Question: Count the number of objects in the diagram.
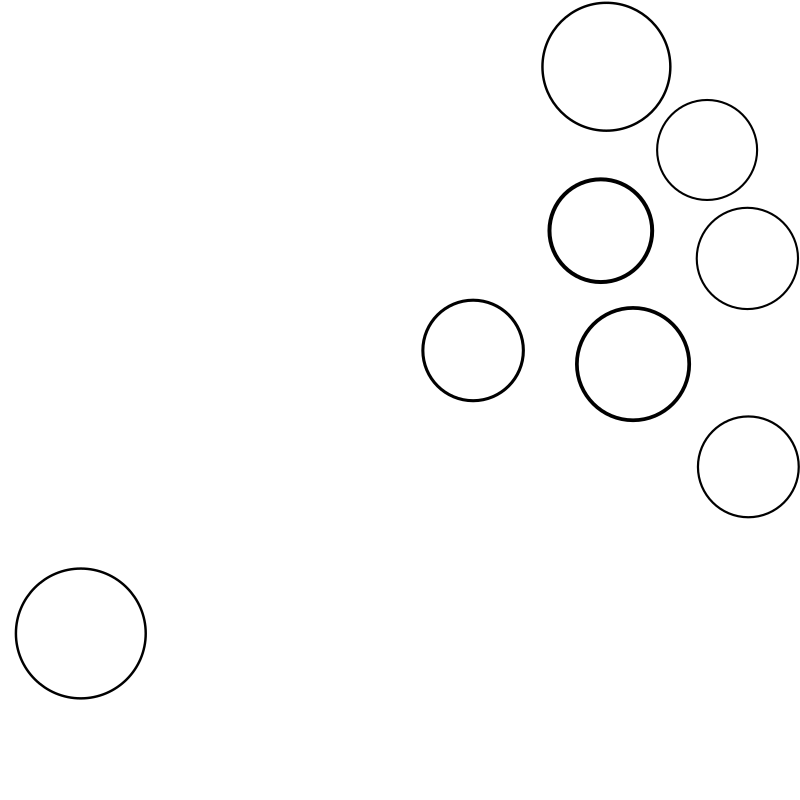
Answer: 8